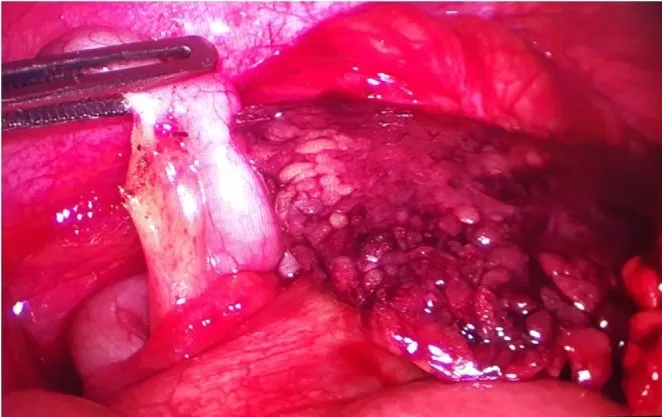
Intraoperative photograph showing the infarcted omentum and normal appendix.
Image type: medical_photograph (other_medical_photograph)